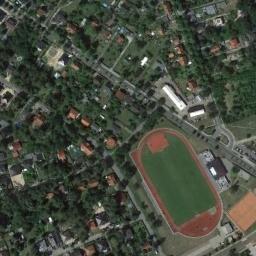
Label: ground_track_field